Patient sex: F
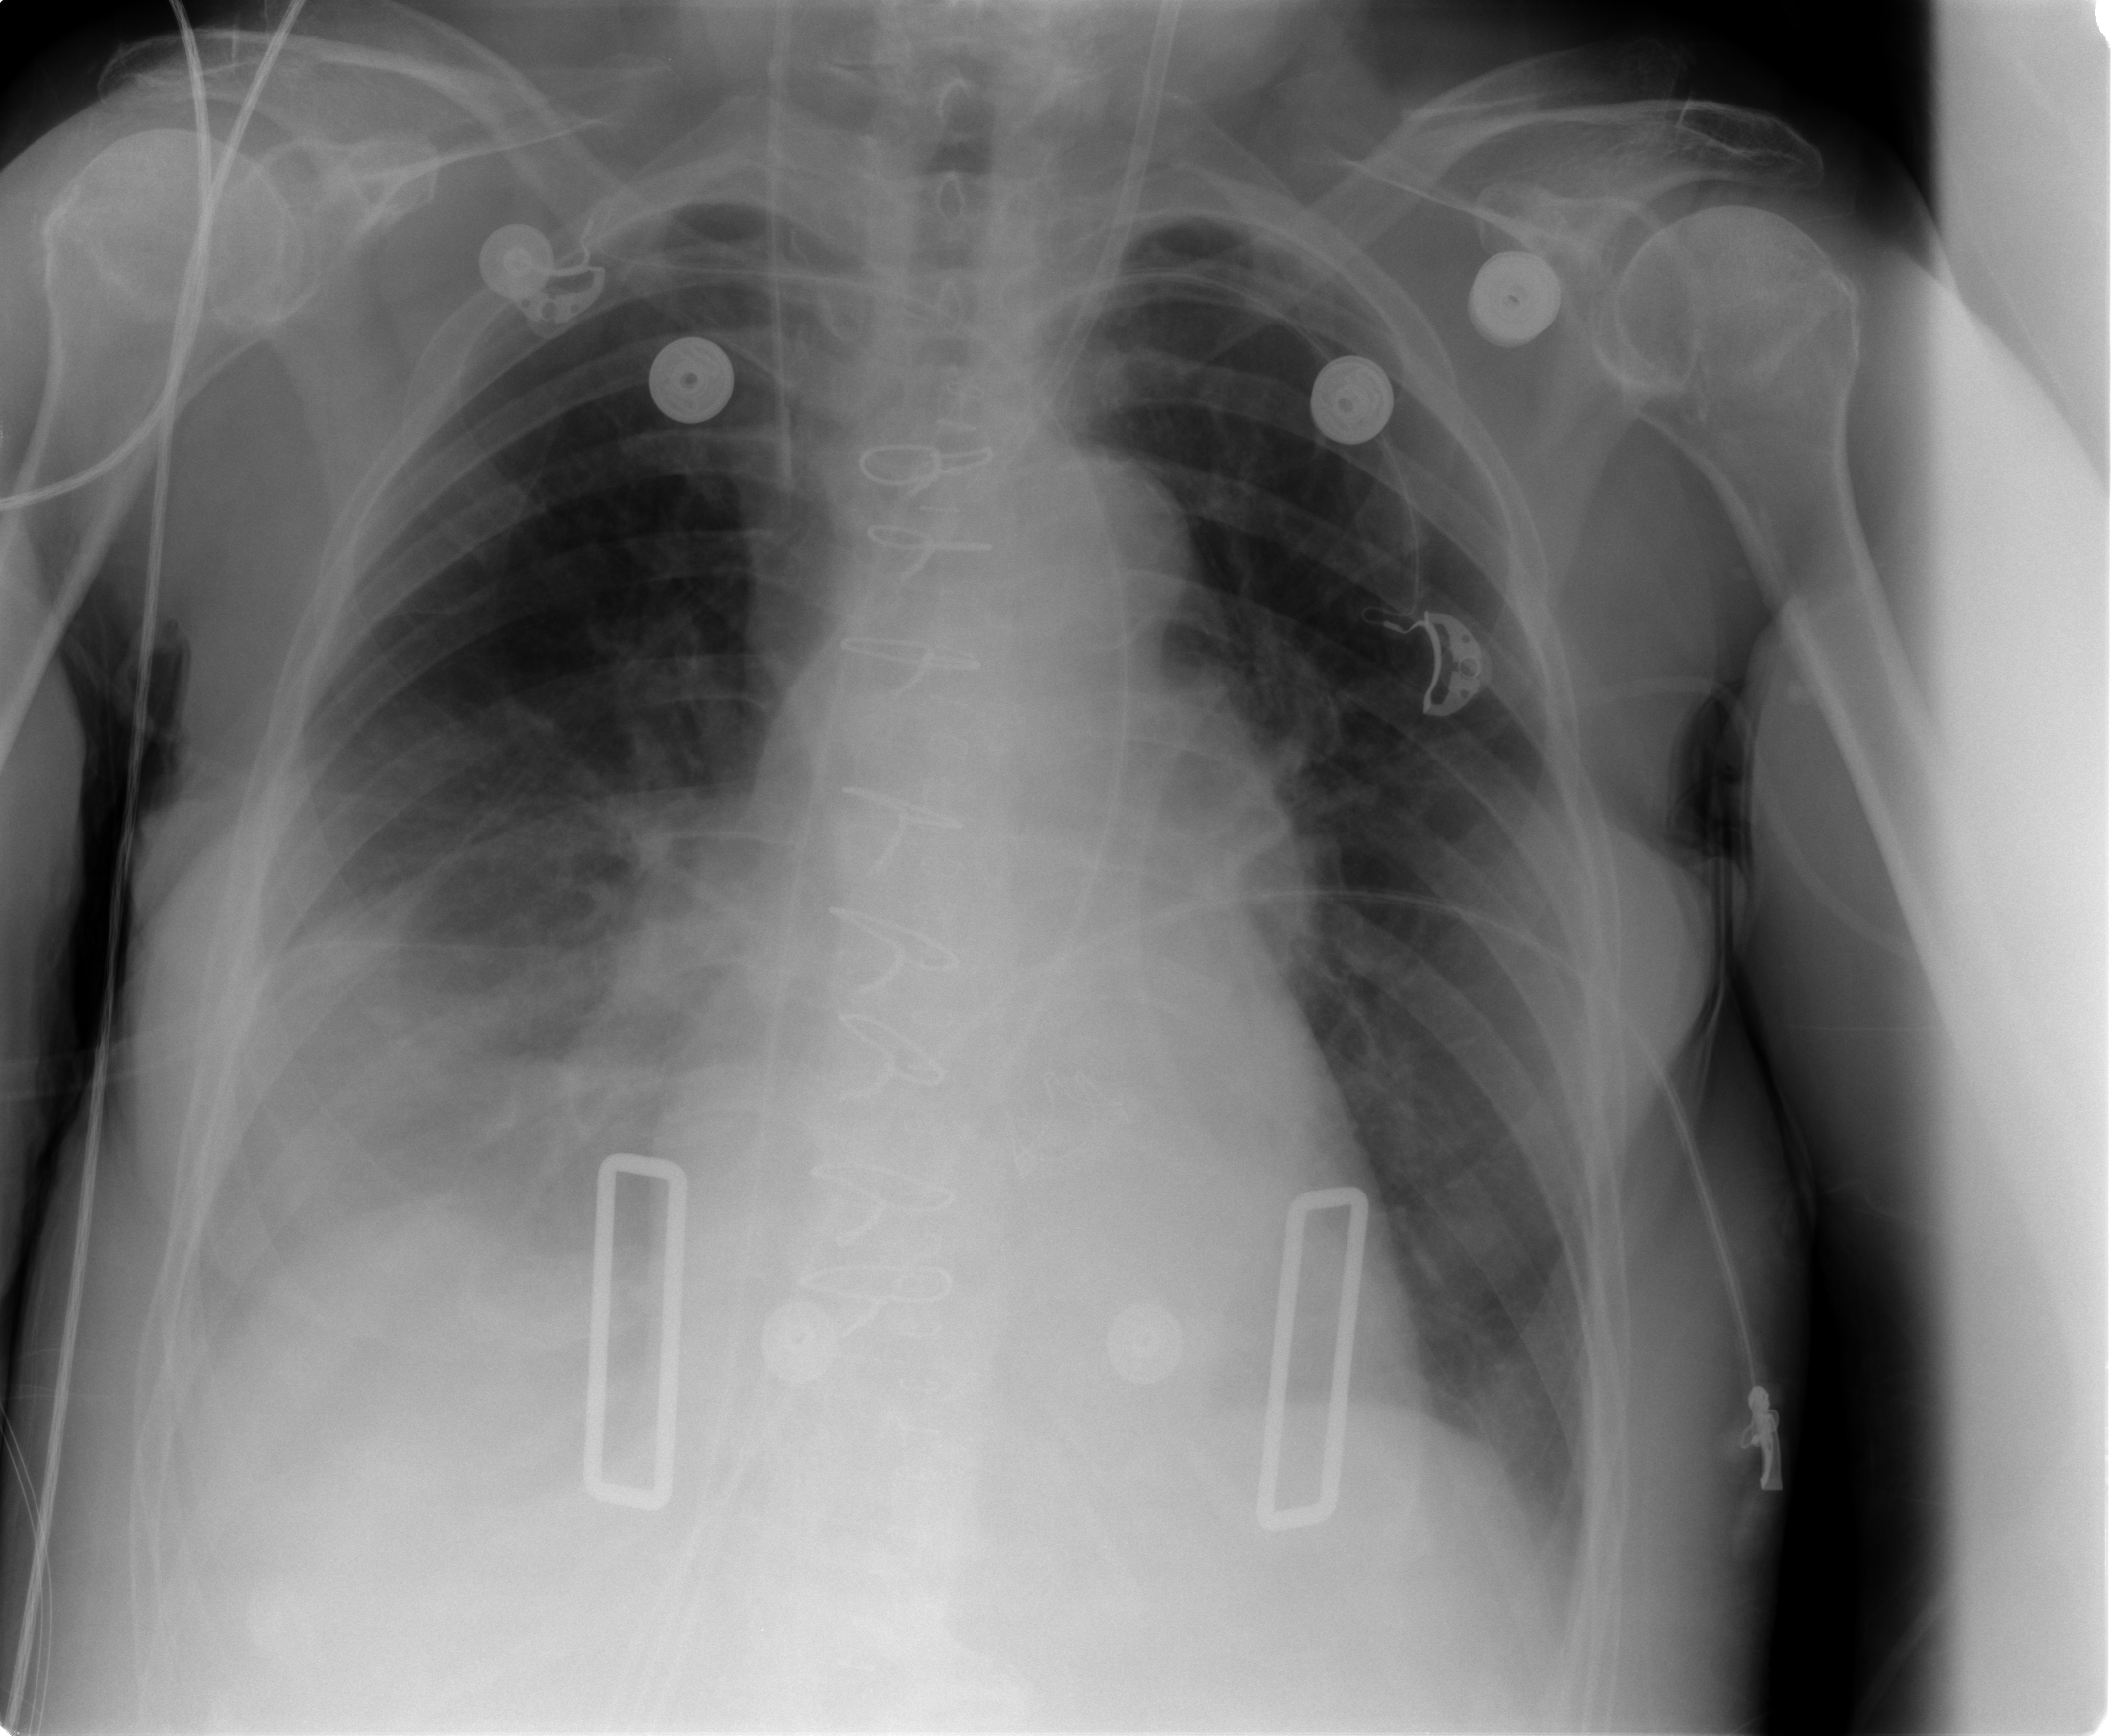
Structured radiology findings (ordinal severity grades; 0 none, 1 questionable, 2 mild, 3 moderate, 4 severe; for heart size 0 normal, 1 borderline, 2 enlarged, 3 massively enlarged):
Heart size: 2
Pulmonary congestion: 0
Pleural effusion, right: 2
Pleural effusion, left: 1
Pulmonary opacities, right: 0
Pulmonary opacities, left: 0
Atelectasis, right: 2
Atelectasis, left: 1